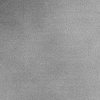
Atmospheric dust classification: dusty